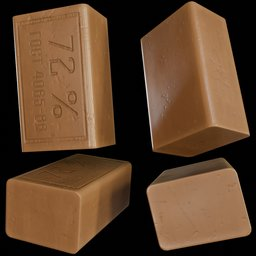
Label: tools